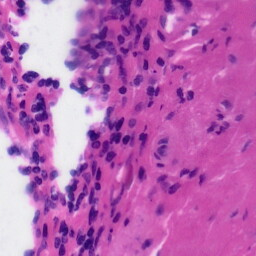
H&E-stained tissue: Tonsil